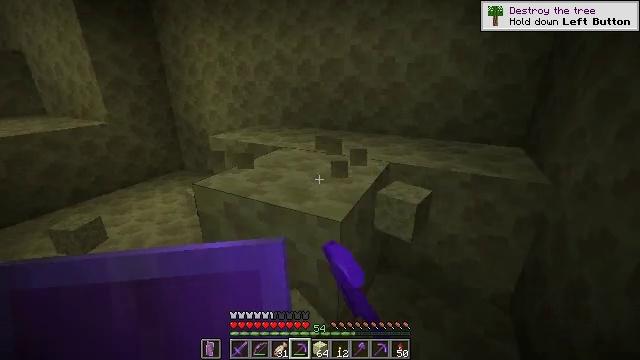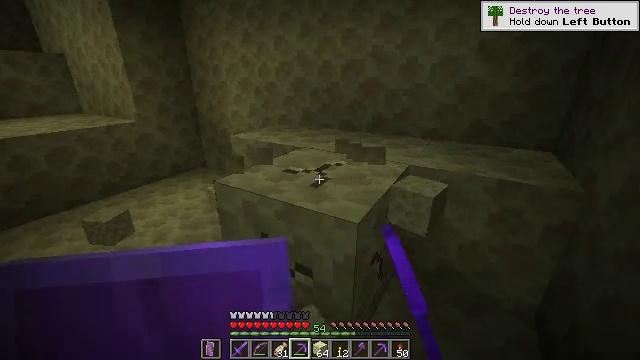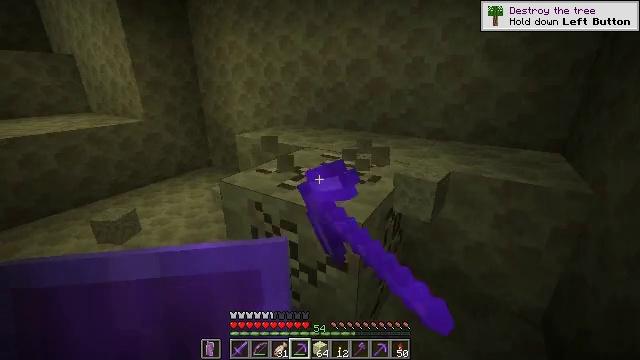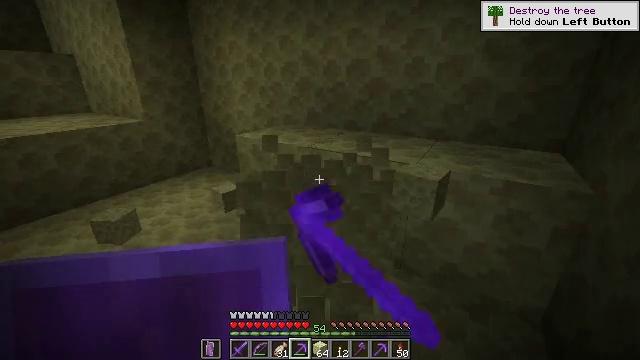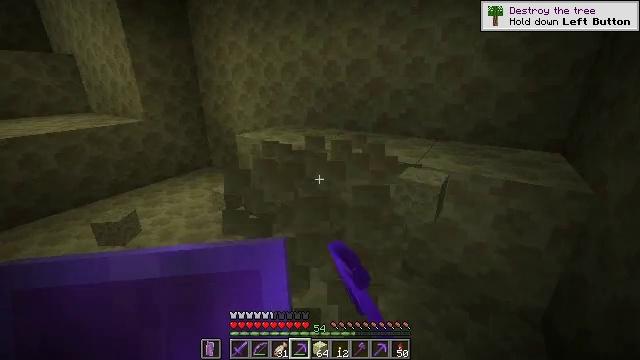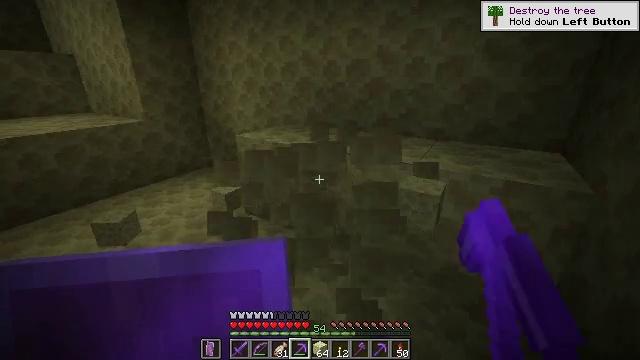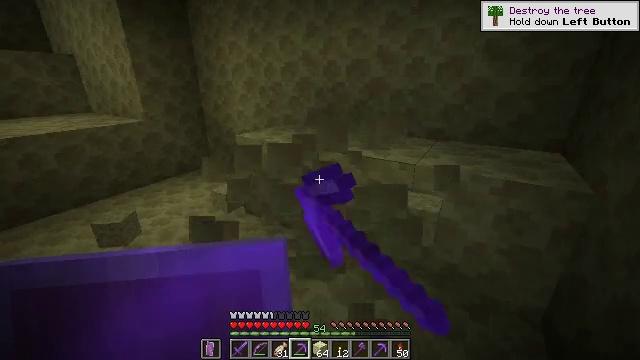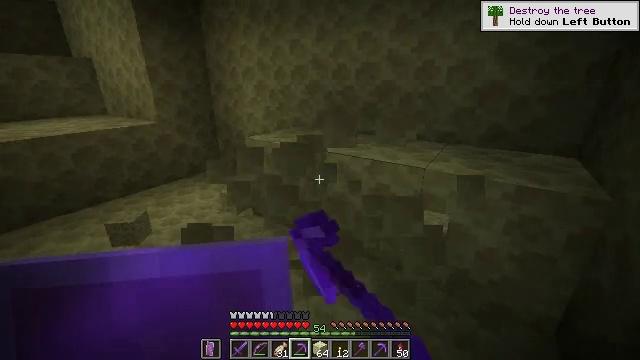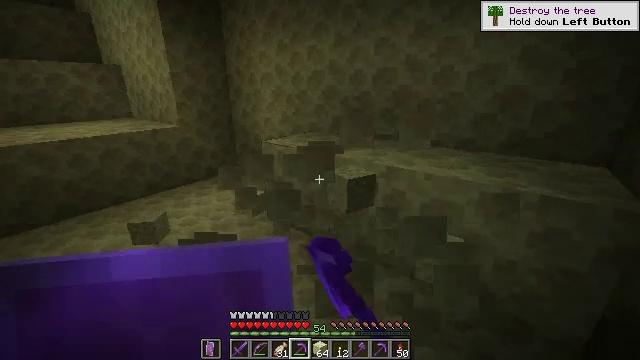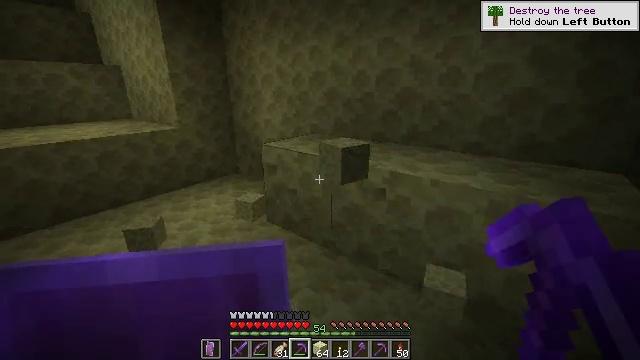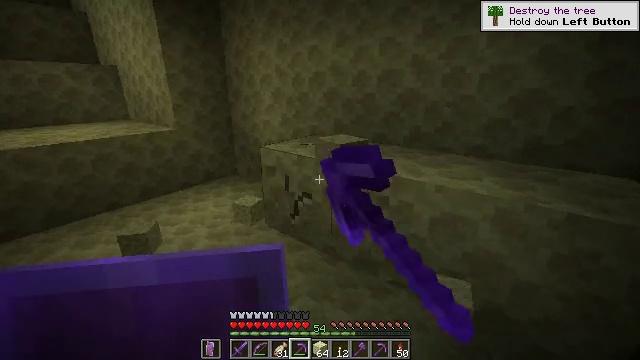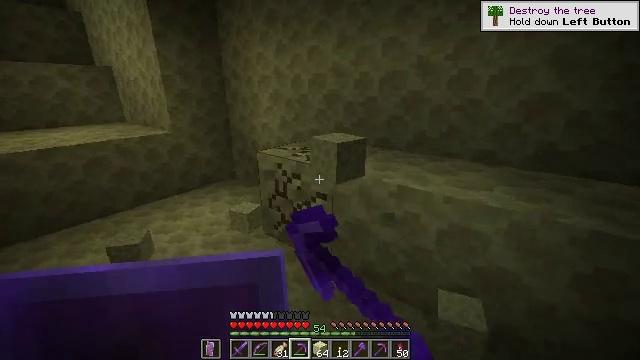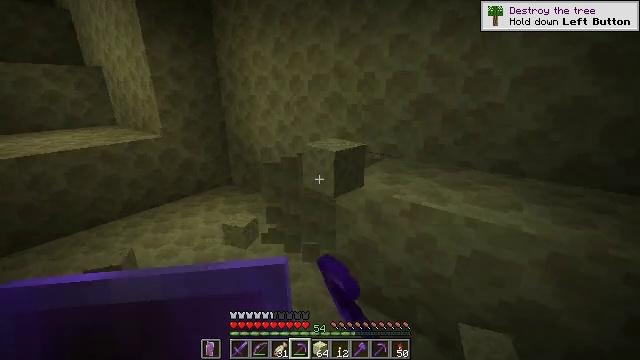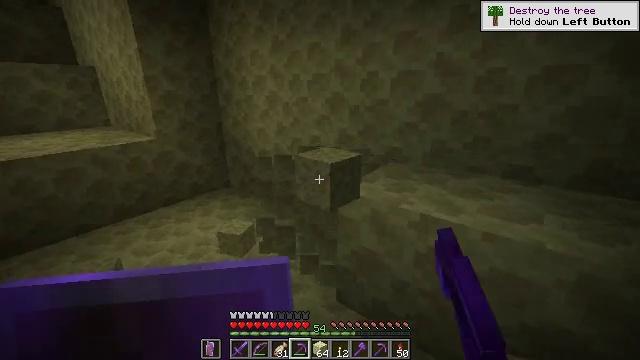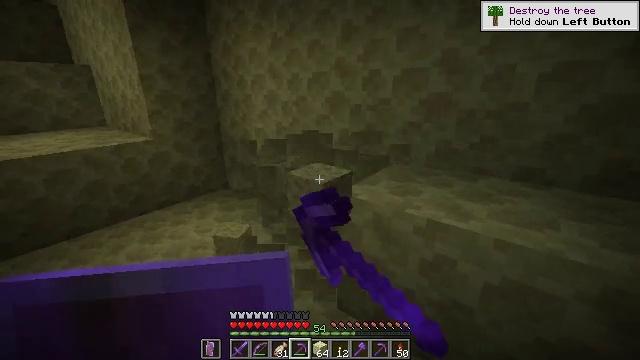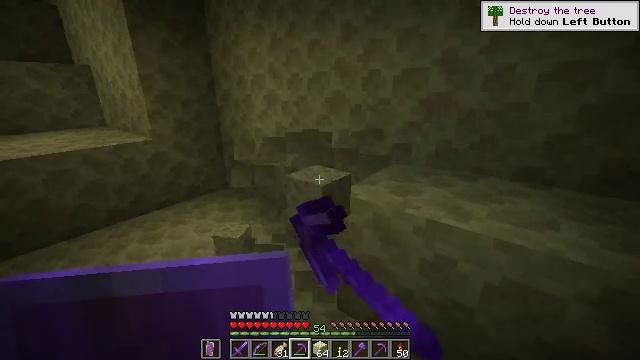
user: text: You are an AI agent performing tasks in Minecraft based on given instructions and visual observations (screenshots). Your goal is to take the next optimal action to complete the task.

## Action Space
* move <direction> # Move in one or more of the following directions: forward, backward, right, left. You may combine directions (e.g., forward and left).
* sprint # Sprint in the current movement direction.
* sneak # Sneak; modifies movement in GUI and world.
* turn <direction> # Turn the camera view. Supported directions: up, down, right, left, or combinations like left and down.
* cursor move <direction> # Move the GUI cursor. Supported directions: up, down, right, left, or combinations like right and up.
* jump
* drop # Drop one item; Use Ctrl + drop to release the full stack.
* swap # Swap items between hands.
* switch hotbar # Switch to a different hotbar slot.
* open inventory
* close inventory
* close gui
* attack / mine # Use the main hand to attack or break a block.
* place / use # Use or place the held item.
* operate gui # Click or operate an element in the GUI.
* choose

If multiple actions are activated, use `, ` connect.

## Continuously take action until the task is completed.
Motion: motion action
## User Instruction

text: Collect end stone for your base.
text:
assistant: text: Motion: turn left, attack / mine
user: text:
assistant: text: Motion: turn left, attack / mine
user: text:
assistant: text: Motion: attack / mine
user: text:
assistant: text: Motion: attack / mine
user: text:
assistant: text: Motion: attack / mine
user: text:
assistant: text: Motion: attack / mine
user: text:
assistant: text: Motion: turn left, attack / mine
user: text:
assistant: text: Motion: turn left and up, attack / mine
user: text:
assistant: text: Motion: move forward, attack / mine
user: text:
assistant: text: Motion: move forward, attack / mine
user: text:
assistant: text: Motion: move forward, attack / mine
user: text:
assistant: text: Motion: move forward, attack / mine
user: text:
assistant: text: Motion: attack / mine
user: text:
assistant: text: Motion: attack / mine
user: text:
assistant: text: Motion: attack / mine
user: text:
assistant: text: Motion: attack / mine
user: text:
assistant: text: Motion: attack / mine
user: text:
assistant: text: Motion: attack / mine
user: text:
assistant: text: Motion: turn right and down, attack / mine
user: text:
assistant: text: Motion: turn right and down, attack / mine
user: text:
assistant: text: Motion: turn right and down, attack / mine
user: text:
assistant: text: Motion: attack / mine
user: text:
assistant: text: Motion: attack / mine
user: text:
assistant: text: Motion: attack / mine
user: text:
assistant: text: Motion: attack / mine
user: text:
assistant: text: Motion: attack / mine
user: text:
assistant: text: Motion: turn right, attack / mine
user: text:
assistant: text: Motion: turn right and up, attack / mine
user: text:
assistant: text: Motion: attack / mine
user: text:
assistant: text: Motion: attack / mine